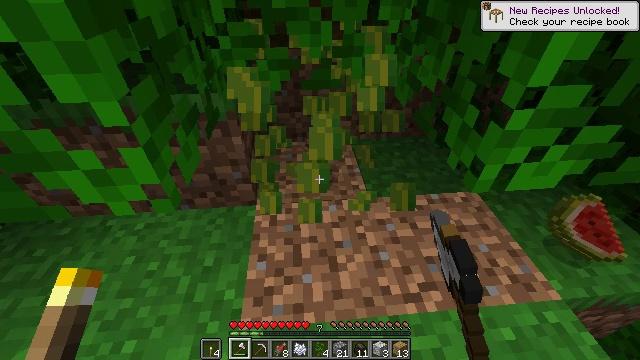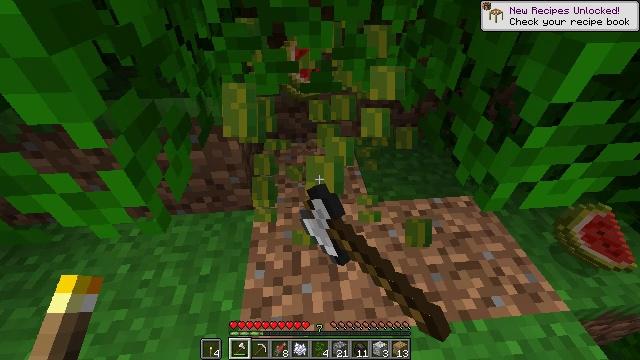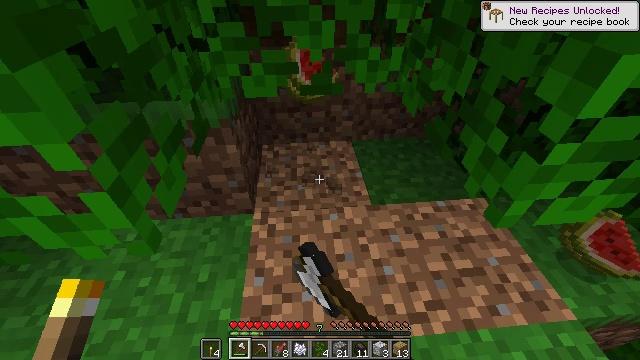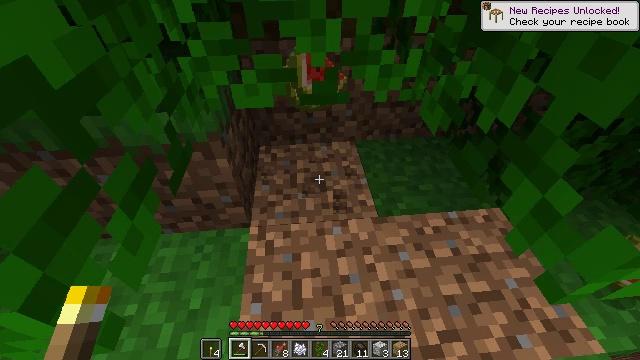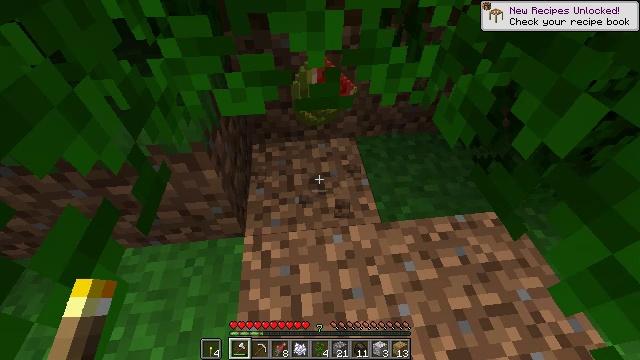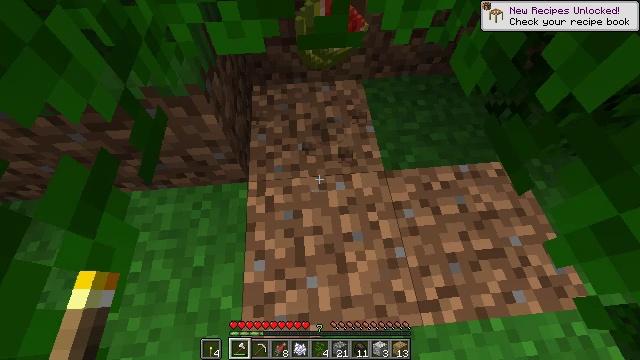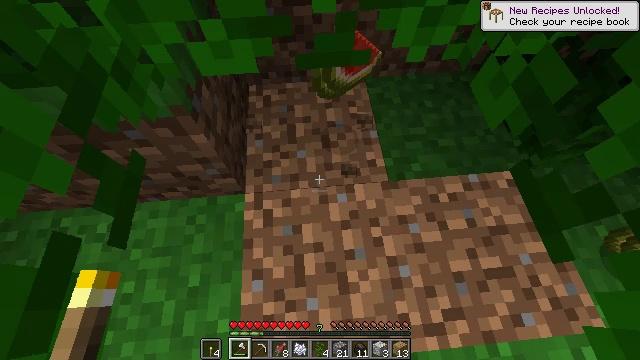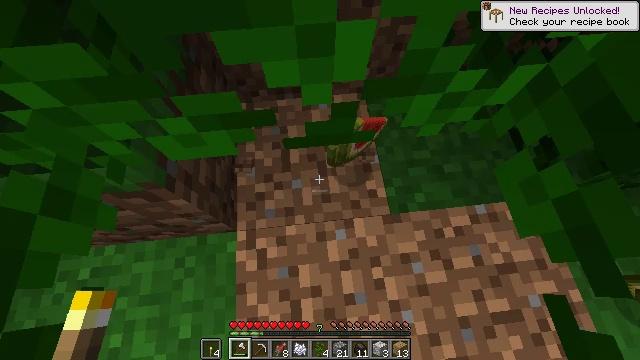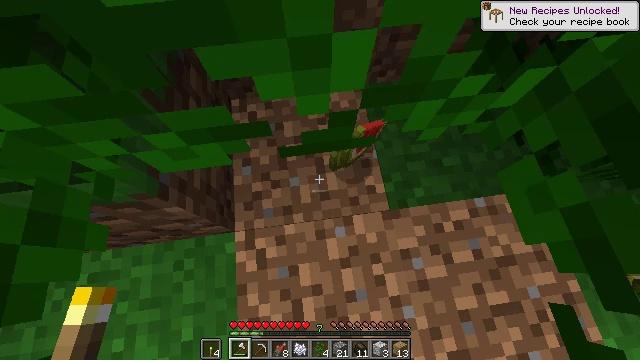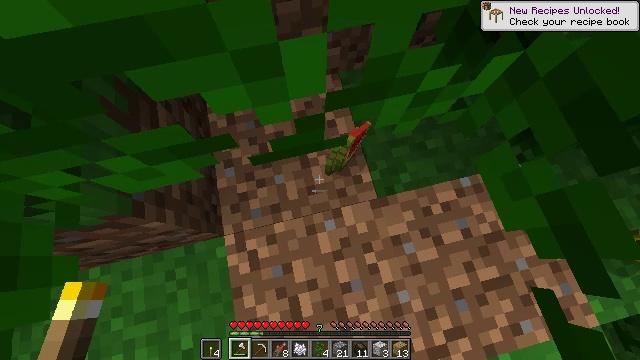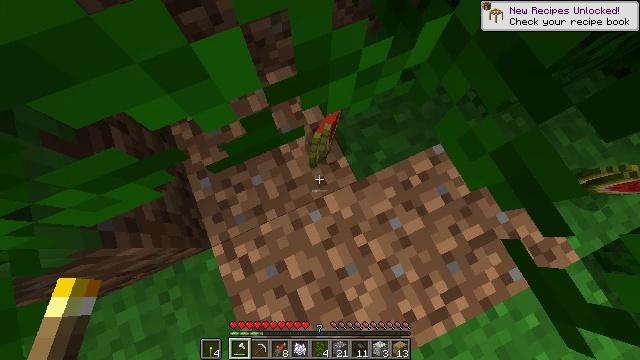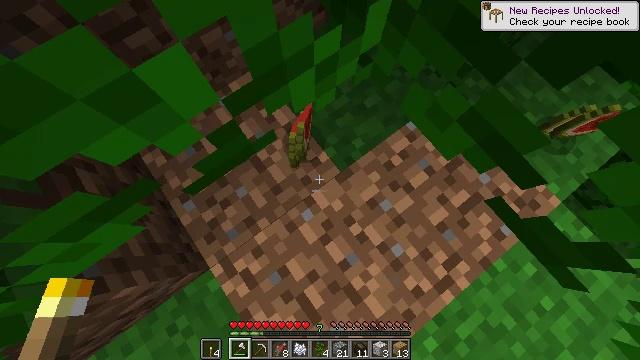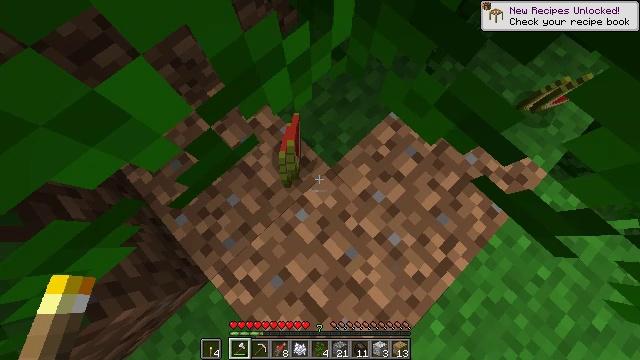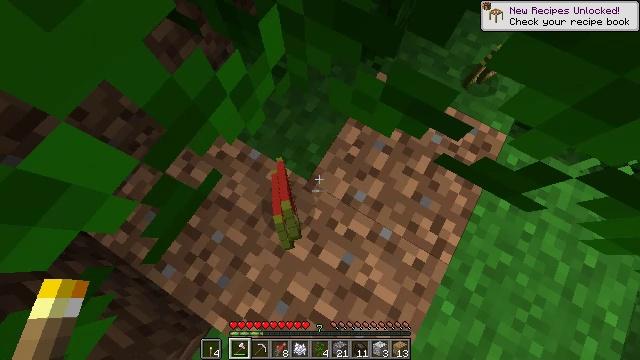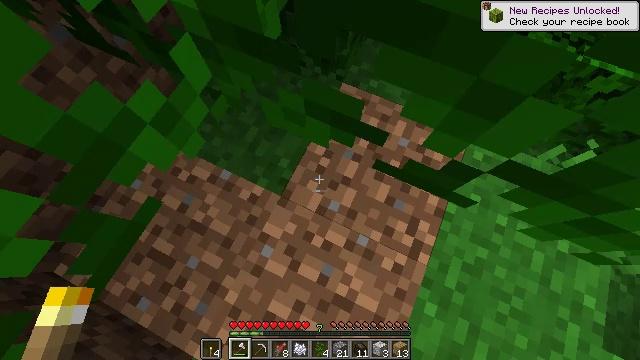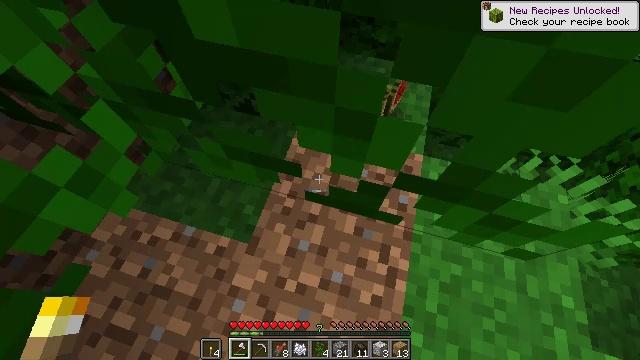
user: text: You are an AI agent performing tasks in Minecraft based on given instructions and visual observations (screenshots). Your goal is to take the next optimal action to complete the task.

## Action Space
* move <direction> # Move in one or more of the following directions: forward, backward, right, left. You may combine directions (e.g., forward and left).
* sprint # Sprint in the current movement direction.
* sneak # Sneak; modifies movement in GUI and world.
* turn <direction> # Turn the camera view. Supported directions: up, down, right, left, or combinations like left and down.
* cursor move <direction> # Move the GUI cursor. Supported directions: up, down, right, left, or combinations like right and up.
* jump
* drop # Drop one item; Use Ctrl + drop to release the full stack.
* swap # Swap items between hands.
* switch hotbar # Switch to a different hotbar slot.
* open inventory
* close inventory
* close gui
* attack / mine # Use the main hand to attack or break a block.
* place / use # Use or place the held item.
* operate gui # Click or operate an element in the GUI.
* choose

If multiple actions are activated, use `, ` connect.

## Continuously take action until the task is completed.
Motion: motion action
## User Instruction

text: Collect some bamboo.
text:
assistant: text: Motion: move forward, attack / mine
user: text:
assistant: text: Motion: move forward, attack / mine
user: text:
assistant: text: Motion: move forward, turn down, attack / mine
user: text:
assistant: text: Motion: move forward, turn right and down
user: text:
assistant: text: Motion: move forward, turn left and down
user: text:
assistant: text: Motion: move forward, turn down
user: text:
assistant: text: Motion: move forward, turn right and down
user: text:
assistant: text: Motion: move forward, turn right and down
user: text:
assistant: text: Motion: move forward, turn right and down
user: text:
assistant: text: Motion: turn right and down
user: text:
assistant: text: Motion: turn right
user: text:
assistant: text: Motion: turn right
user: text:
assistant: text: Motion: move right, turn right and up
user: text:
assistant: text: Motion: move right, turn right and up
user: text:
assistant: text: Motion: move right, turn right and up
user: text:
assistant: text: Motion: move right, turn right and up
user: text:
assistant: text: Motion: move right, turn up
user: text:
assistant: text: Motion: move right, turn left and up
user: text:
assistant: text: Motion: move right, turn left and up
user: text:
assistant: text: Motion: move forward and move right, turn left and up
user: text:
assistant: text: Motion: move forward, turn left and up
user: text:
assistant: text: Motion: move forward, turn left and up
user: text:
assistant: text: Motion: move forward, turn left
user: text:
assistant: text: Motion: move forward
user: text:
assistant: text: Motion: move forward, turn left
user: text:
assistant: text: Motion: move forward, turn left
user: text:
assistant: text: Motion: move forward, turn left and down
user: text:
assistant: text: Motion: turn left and down
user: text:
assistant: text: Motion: turn left and down
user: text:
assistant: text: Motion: turn left and down